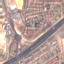
Land use / land cover class: Highway